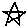
Label: star